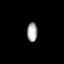
Tissue: prostate
Cell type: T cells
Senescence score: 0.3338
Nuclear area (px): 193
Mean DAPI intensity: 167.995